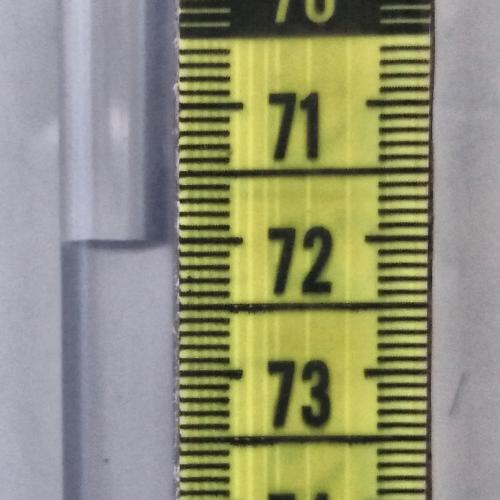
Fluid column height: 72.0 cm